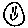
Label: smiley face